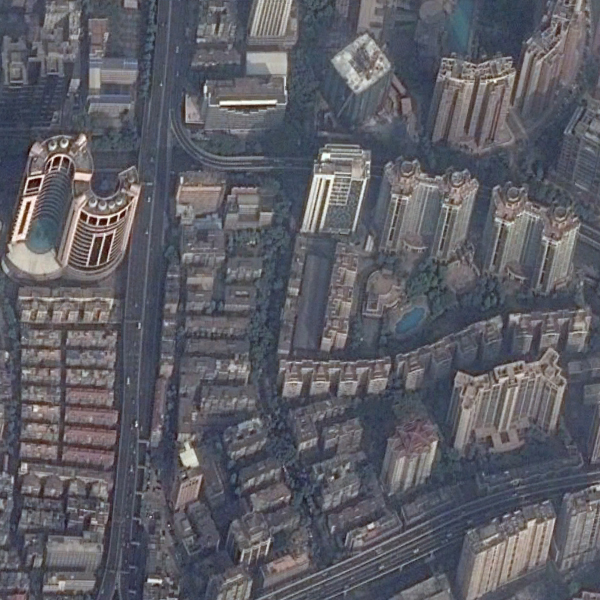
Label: Commercial